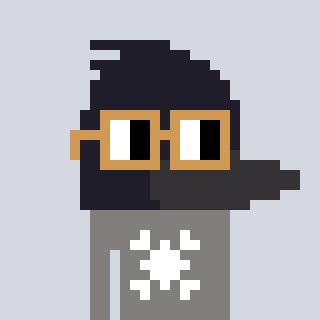
a pixel art character with square brown glasses, a raven-shaped head and a bluegrey-colored body on a cool background